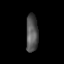
Tissue: lung
Cell type: Fibroblasts
Senescence score: 0.5494
Nuclear area (px): 450
Mean DAPI intensity: 83.087